Interaction volume radius: 5 \u00c5
Interaction volume height: 15 \u00c5
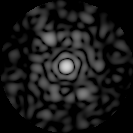
Disorder parameter: 0.7655